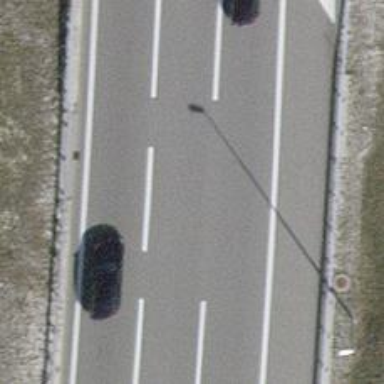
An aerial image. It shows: Motorway junction.